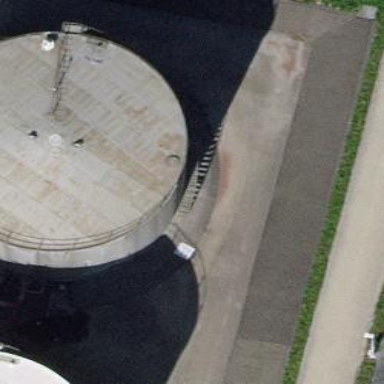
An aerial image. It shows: Industrial building with storage tank.